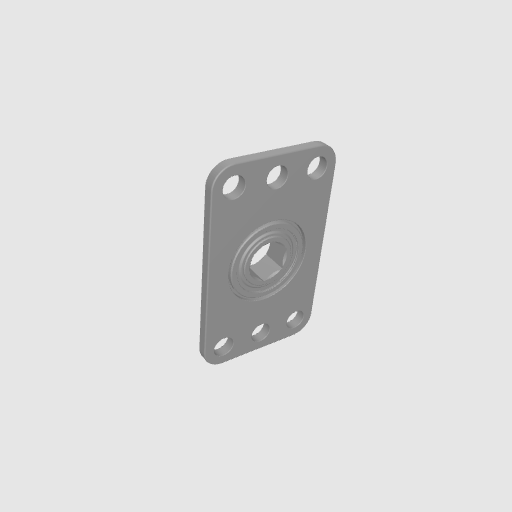
Part: FlatPillowBlock8RID